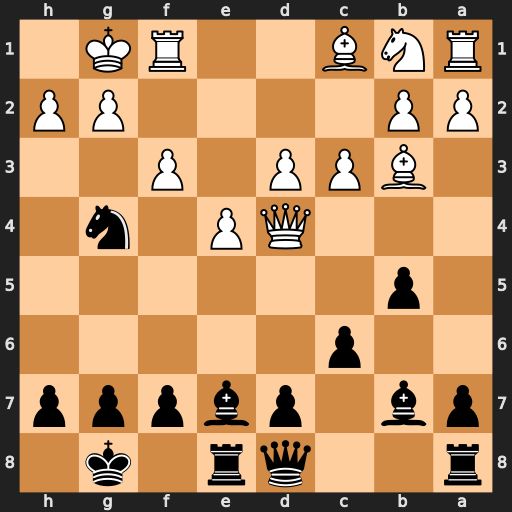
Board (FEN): r2qr1k1/pb1pbppp/2p5/1p6/3QP1n1/1BPP1P2/PP4PP/RNB2RK1
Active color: b
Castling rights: -
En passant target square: -
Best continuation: c5 fxg4 cxd4